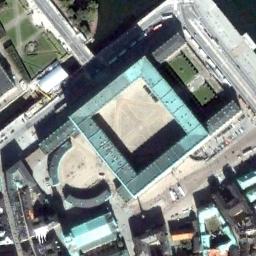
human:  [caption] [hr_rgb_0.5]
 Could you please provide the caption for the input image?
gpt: The palace is on the grass next to some buildings .

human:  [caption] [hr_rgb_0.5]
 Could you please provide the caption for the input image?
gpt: In the middle of red palaces, There is a green building .

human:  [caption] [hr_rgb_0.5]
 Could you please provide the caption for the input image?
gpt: There are many buildings of different shapes in the palace .

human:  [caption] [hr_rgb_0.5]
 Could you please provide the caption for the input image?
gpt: The green palace has some courtyards and lawns .

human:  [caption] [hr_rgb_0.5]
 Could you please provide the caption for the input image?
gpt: There are some green lawns beside the palace with green roofs .